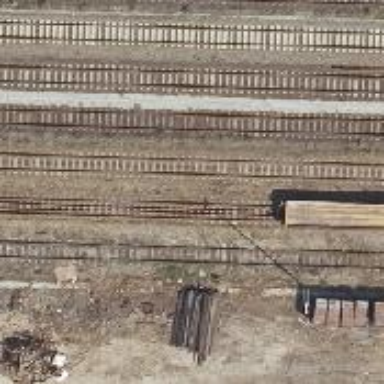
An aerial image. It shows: View of railway yard.